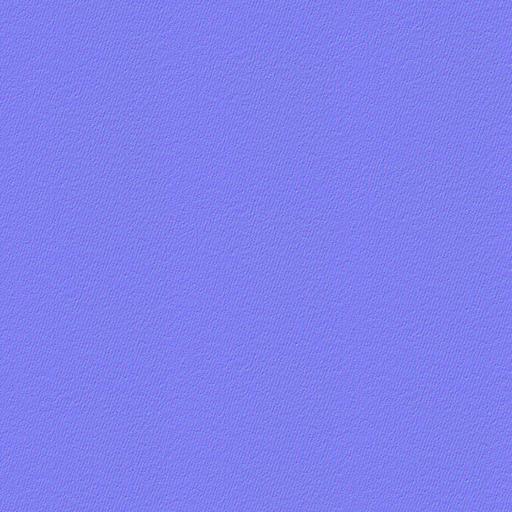
fabric jeans